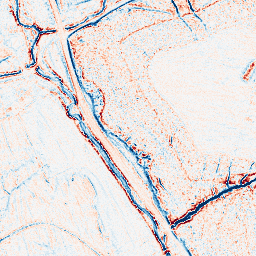
Category: edge_preserving
Decomposition family: anisotropic_diffusion
Decomposition parameters: iterations: 20
kappa: 100
gamma: 0.05
Upsampling method: quadratic
Upsampling parameters: scale: 8
Upsampling scale: 8